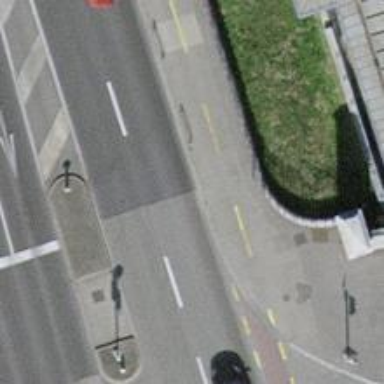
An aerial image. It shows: Kerb barrier.